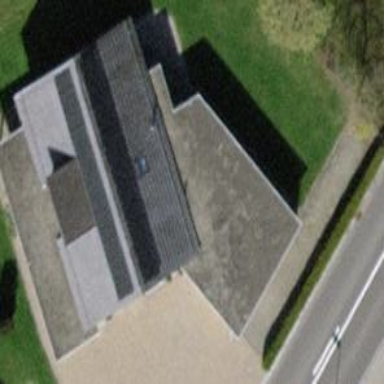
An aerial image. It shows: Garage.